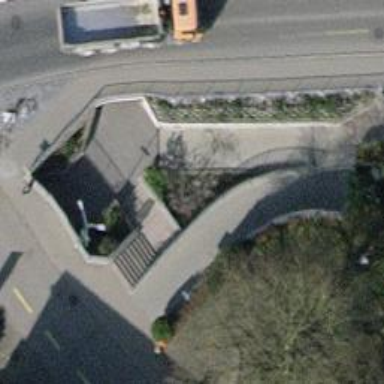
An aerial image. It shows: Set of steps on the road.